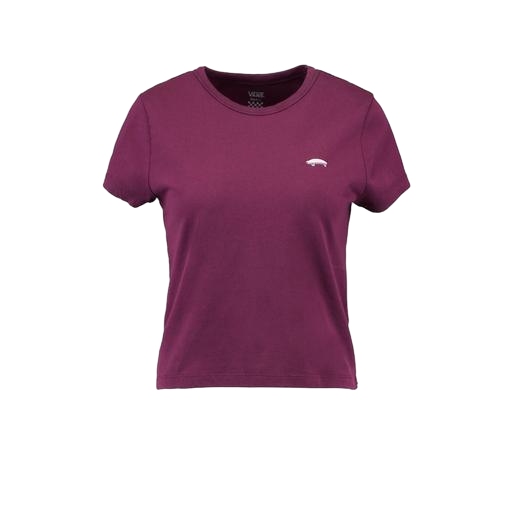
slim crew tee, mid t-shirt, regular t-shirt, white background